Question: Please refer this picture :

So, I've made a form consisting 11x3 textboxes for 11 machines. One machine has 3 textboxes of parameters.
My table is named TOSA_settings and the fields are as below:
UCL
LCL
mean
machine
I've disabled all textboxes because user shall be able to edit/update any machine that they ONLY want to update. If user want to update machine 1, he will click on edit label at the right side of TOSA 01 textboxes and the textboxes will be enabled=true. User can fill in data then save only for that particular machine. Where the rest will remain disabled.
Now, i only try coding for two machine to see if it works.
Thus, I wrote the code as this under cmdSave_Click()
'''
Dim strSQL As String
If mean1.Value <> "" Then
strSQL = "INSERT INTO TOSA_settings( UCL, LCL, mean, machine) VALUES (" & Me.UCL1 & "," & Me.LCL1 & ", " & Me.mean1 & ", 'TOSA 01');"
End If
If mean2.Value <> "" Then
strSQL = "INSERT INTO TOSA_settings( UCL, LCL, mean, machine) VALUES (" & Me.UCL2 & "," & Me.LCL2 & ", " & Me.mean2 & ", 'TOSA 02');"
End If
CurrentDb.Execute strSQL, dbFailOnEror
'''
But it only save the values from TOSA 02.
or should I create other tables, one machine each?
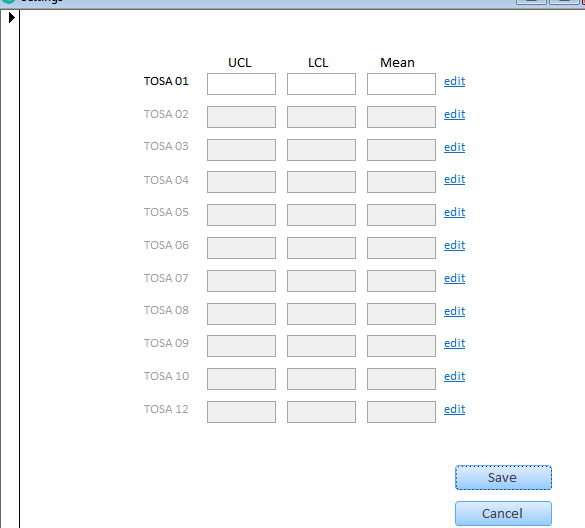
Answer: You will have to execute twice (or multiple):
'''
Dim strSQL As String
If mean1.Value <> "" Then
strSQL = "INSERT INTO TOSA_settings( UCL, LCL, mean, machine) VALUES (" & Me.UCL1 & "," & Me.LCL1 & ", " & Me.mean1 & ", 'TOSA 01');"
CurrentDb.Execute strSQL, dbFailOnEror
End If
If mean2.Value <> "" Then
strSQL = "INSERT INTO TOSA_settings( UCL, LCL, mean, machine) VALUES (" & Me.UCL2 & "," & Me.LCL2 & ", " & Me.mean2 & ", 'TOSA 02');"
CurrentDb.Execute strSQL, dbFailOnEror
End If
'''